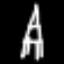
Label: The Eiffel Tower